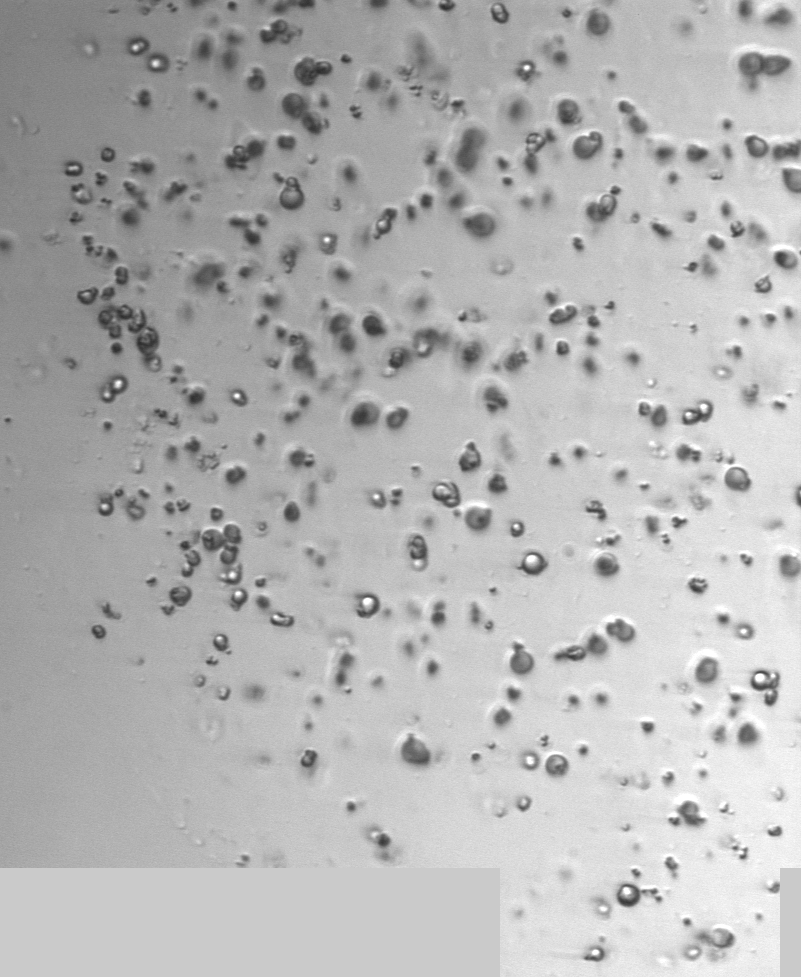
Label: Phaeocystis